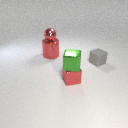
small gray rubber cube in front of large red metal cylinder